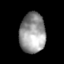
Tissue: skin
Cell type: Epithelial cells
Senescence score: 0.2812
Nuclear area (px): 1011
Mean DAPI intensity: 151.704